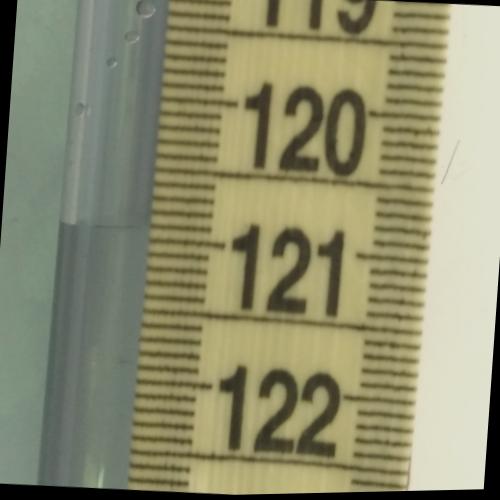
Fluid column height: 120.9 cm